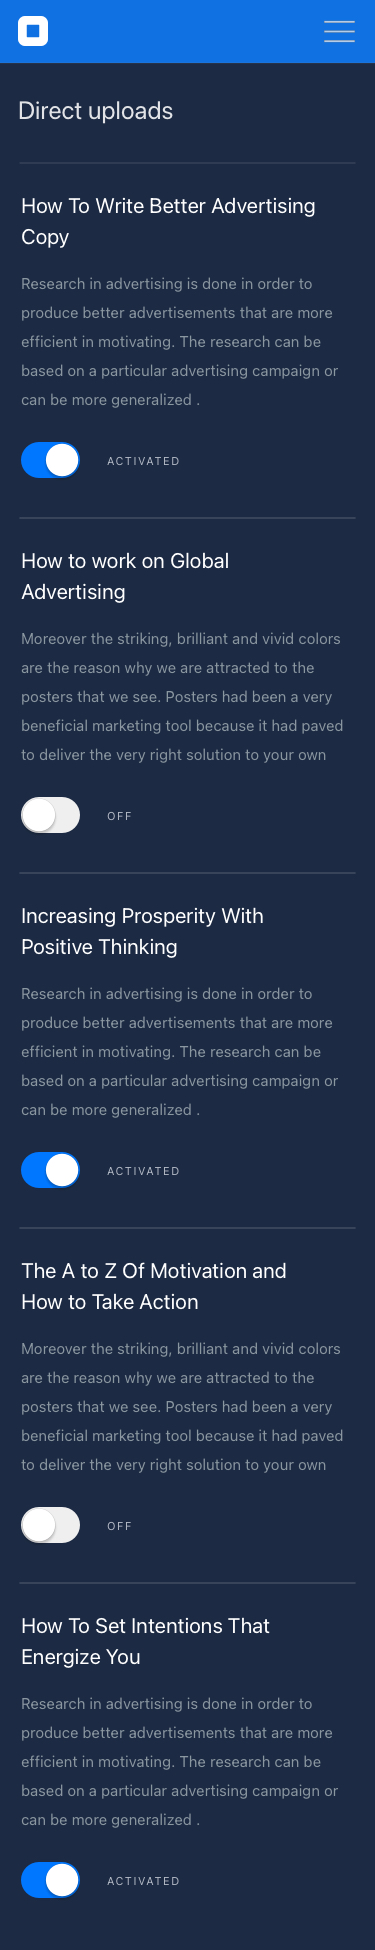
Text in this UI design:
How To Set Intentions That Energize You
Research in advertising is done in order to produce better advertisements that are more efficient in motivating. The research can be based on a particular advertising campaign or can be more generalized .
ACTIVATED
The A to Z Of Motivation and How to Take Action
Moreover the striking, brilliant and vivid colors are the reason why we are attracted to the posters that we see. Posters had been a very beneficial marketing tool because it had paved to deliver the very right solution to your own problem.
OFF
Increasing Prosperity With Positive Thinking
Research in advertising is done in order to produce better advertisements that are more efficient in motivating. The research can be based on a particular advertising campaign or can be more generalized .
ACTIVATED
How to work on Global Advertising
Moreover the striking, brilliant and vivid colors are the reason why we are attracted to the posters that we see. Posters had been a very beneficial marketing tool because it had paved to deliver the very right solution to your own problem.
OFF
How To Write Better Advertising Copy
Research in advertising is done in order to produce better advertisements that are more efficient in motivating. The research can be based on a particular advertising campaign or can be more generalized .
ACTIVATED
Direct uploads